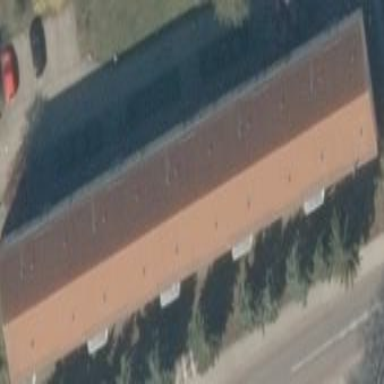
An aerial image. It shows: Gabled building with red roof made of roof tiles. The roof orientation is along the building.